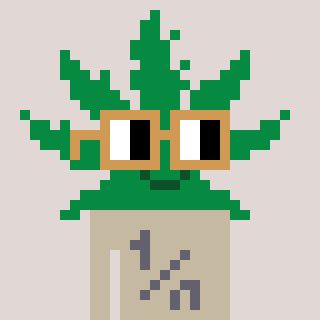
a pixel art character with square brown glasses, a weed-shaped head and a bege-colored body on a warm background